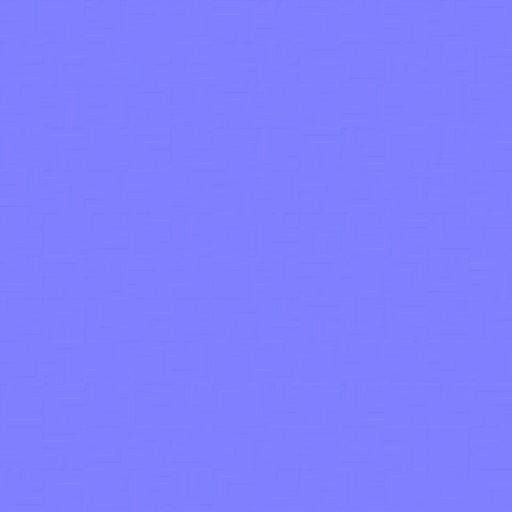
floor marble stone tiled tiles tiling